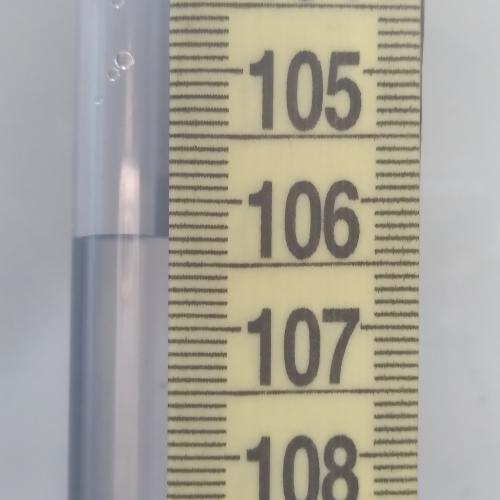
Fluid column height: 106.3 cm